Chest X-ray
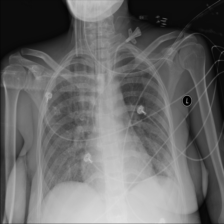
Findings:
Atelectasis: negative
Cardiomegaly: negative
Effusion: negative
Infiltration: negative
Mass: negative
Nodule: positive
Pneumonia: negative
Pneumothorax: negative
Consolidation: negative
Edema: negative
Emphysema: negative
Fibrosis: negative
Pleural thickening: negative
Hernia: negative